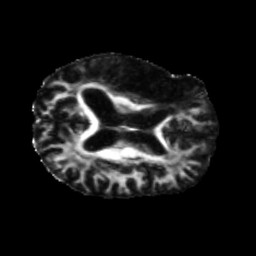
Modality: FA
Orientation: axial
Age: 71
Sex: male
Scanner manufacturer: siemens
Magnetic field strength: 3 T
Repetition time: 5.25 s
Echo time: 0.08 s